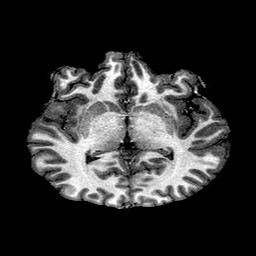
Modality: T1w
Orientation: coronal
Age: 21
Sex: female
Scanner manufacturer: ge
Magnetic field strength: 3 T
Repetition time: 7.66 s
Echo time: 0.003476 s